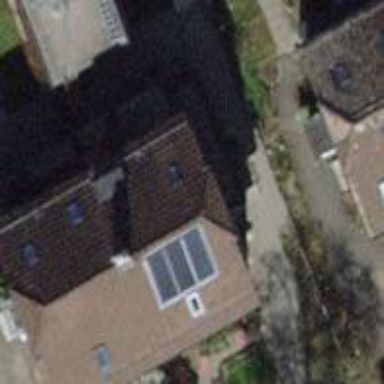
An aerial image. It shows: Semidetached house with tiled roof.